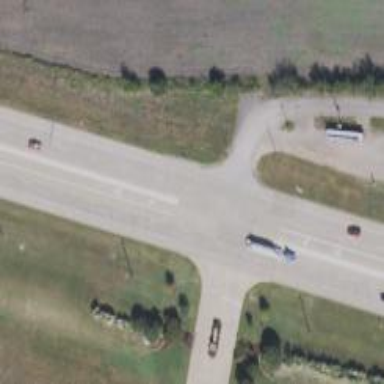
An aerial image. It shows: Trunk link highway.